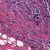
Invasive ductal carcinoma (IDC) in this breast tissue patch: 1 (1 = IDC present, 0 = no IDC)